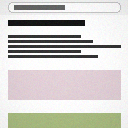
Screen state: on